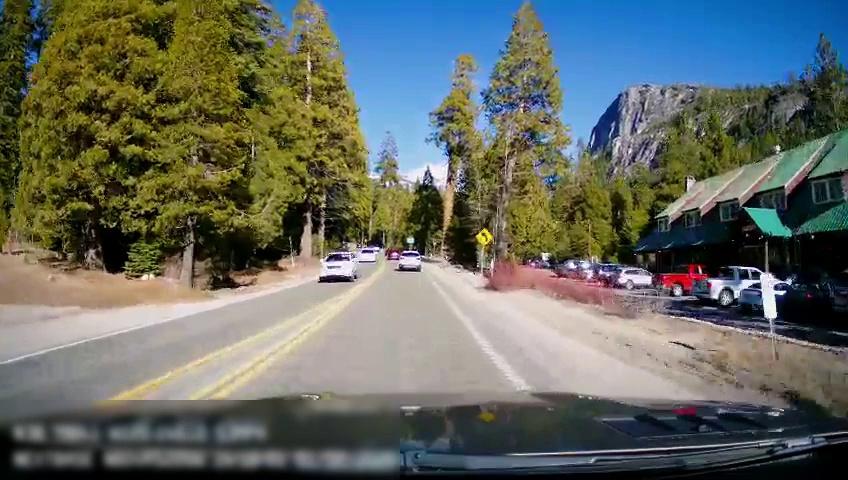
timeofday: Day
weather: Sunny
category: Drivable Space
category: Vehicles | Car
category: Vehicles | SUV
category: Vehicles | SUV
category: Vehicles | SUV
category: Vehicles | Car
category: Vehicles | Truck
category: Vehicles | Truck
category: Vehicles | Car
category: Lanes | Opposite Lane
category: Lanes | Current Lane
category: Lanes | Opposite Lane
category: Lanes | Current Lane
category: Lanes | Current Lane
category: Traffic | Signs
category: Traffic | Signs